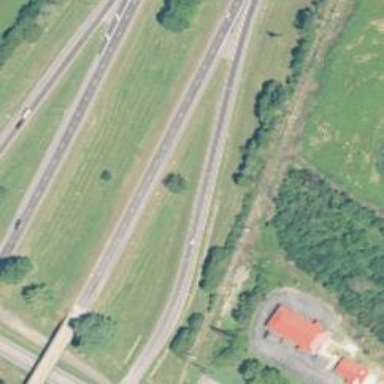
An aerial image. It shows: Motorway link.